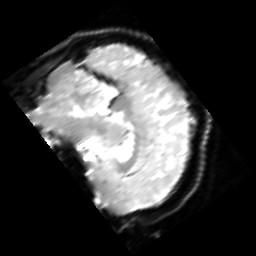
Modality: inplaneT2
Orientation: sagittal
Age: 20
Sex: female